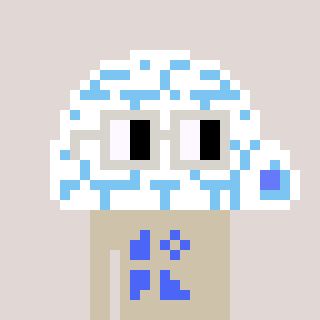
a pixel art character with square light gray glasses, a igloo-shaped head and a bege-colored body on a warm background